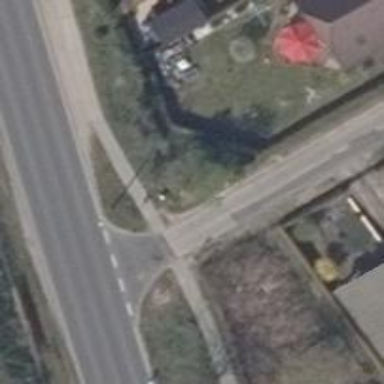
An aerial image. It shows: Road with "give way" sign.